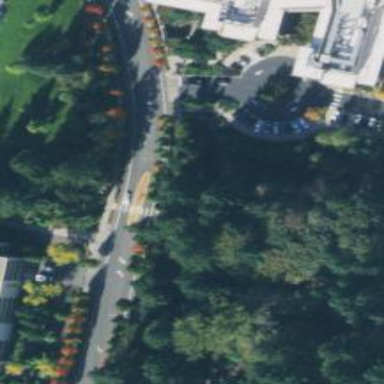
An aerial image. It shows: Marked road crossing with pedestrian island.